Question:
I would like to change the number color red if the value is less than -15 or need to change the color green if the value is + 15
Ad also please let me know if we can change the color inbetween , that is >15 and <20
Can I do that?
Thanks
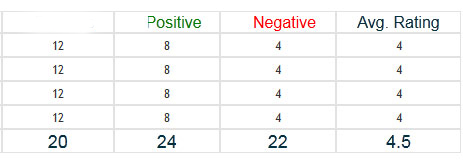
Answer: Just add a class depending on the score
# DEMO
'''
<table>
<tr>
<th>#</th>
<th id="positive">Positive</th>
<th>Negative</th>
<th>Avg. Rating</th>
</tr>
<tr>
<td>12</td>
<td>8</td>
<td>4</td>
<td>4</td>
</tr>
<tr>
<td>12</td>
<td>8</td>
<td>4</td>
<td>4</td>
</tr>
<tr>
<td>12</td>
<td>8</td>
<td>4</td>
<td>4</td>
</tr>
<tr>
<td>12</td>
<td>8</td>
<td>4</td>
<td>4</td>
</tr>
<tr>
<td>20</td>
<td id="positiveScore">13</td>
<td>22</td>
<td>4.5</td>
</tr>
</table>
'''
'''
.red {
color: red;
}
.green {
color: green;
}
.blue {
color: blue;
}
'''
'''
$("#positive").addClass((parseInt($("#positiveScore").text()) >= 15) ? 'green' : (parseInt($("#positiveScore").text()) <= -15) ? 'red' : 'blue');
'''